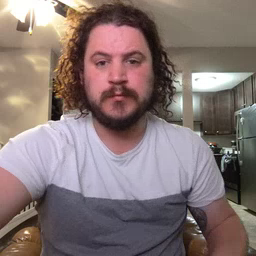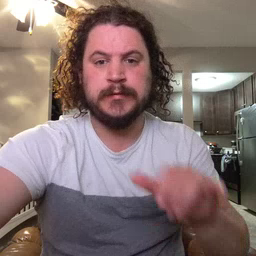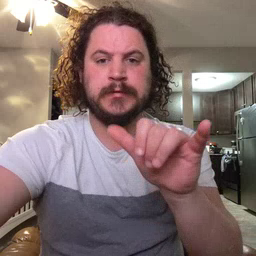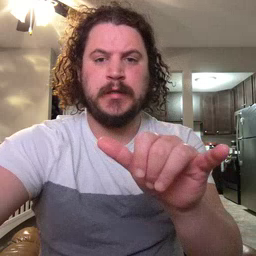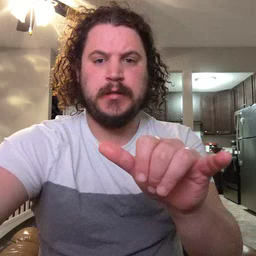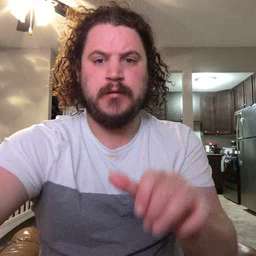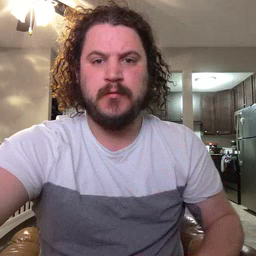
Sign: stay